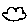
Label: cloud